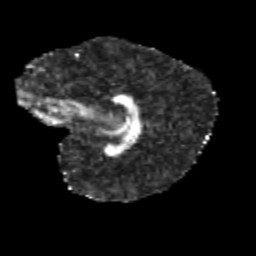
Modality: FA
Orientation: sagittal
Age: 11
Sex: female
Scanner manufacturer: siemens
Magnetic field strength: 3 T
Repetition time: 3.8 s
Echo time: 0.07 s